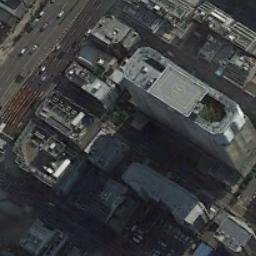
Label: commercial_area